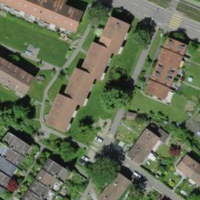
EUNIS habitat code: 55
Species observed at this site:
Allium ursinum